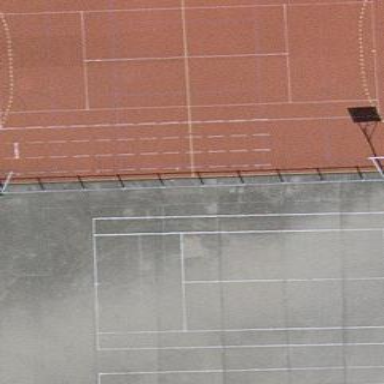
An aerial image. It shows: Clay basketball court in the leisure land pitch.